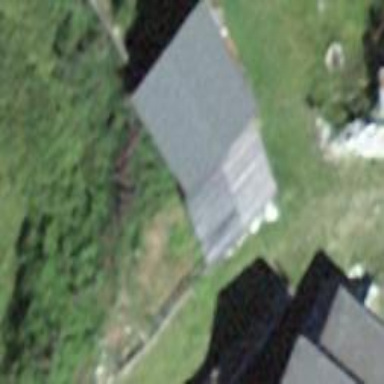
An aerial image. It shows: Building with gabled roof.